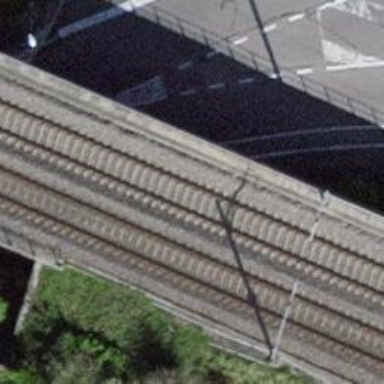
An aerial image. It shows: Single-track railway bridge with electrified contact line.